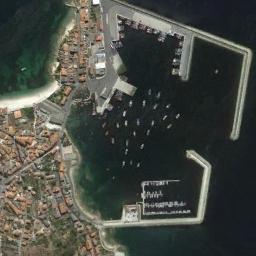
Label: harbor